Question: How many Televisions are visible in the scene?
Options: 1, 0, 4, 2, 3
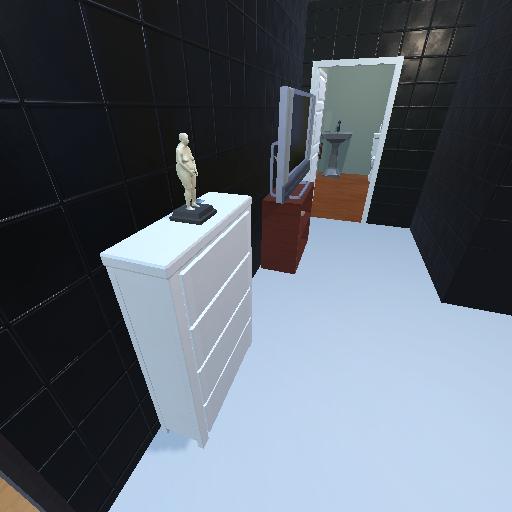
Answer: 1